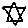
Label: star